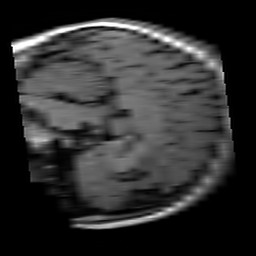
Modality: T1w
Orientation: sagittal
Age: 22
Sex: female
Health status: healthy
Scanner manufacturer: siemens
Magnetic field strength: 3 T
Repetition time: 4.1 s
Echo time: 0.0085 s